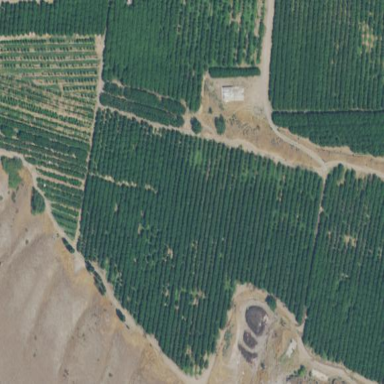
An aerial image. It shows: Orchard.